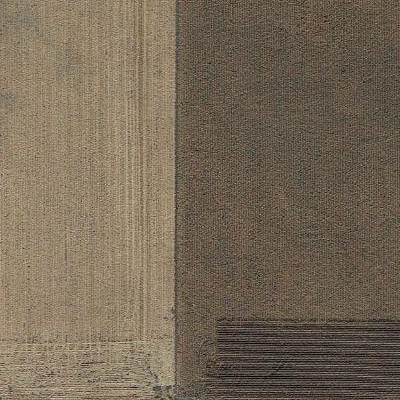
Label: bField